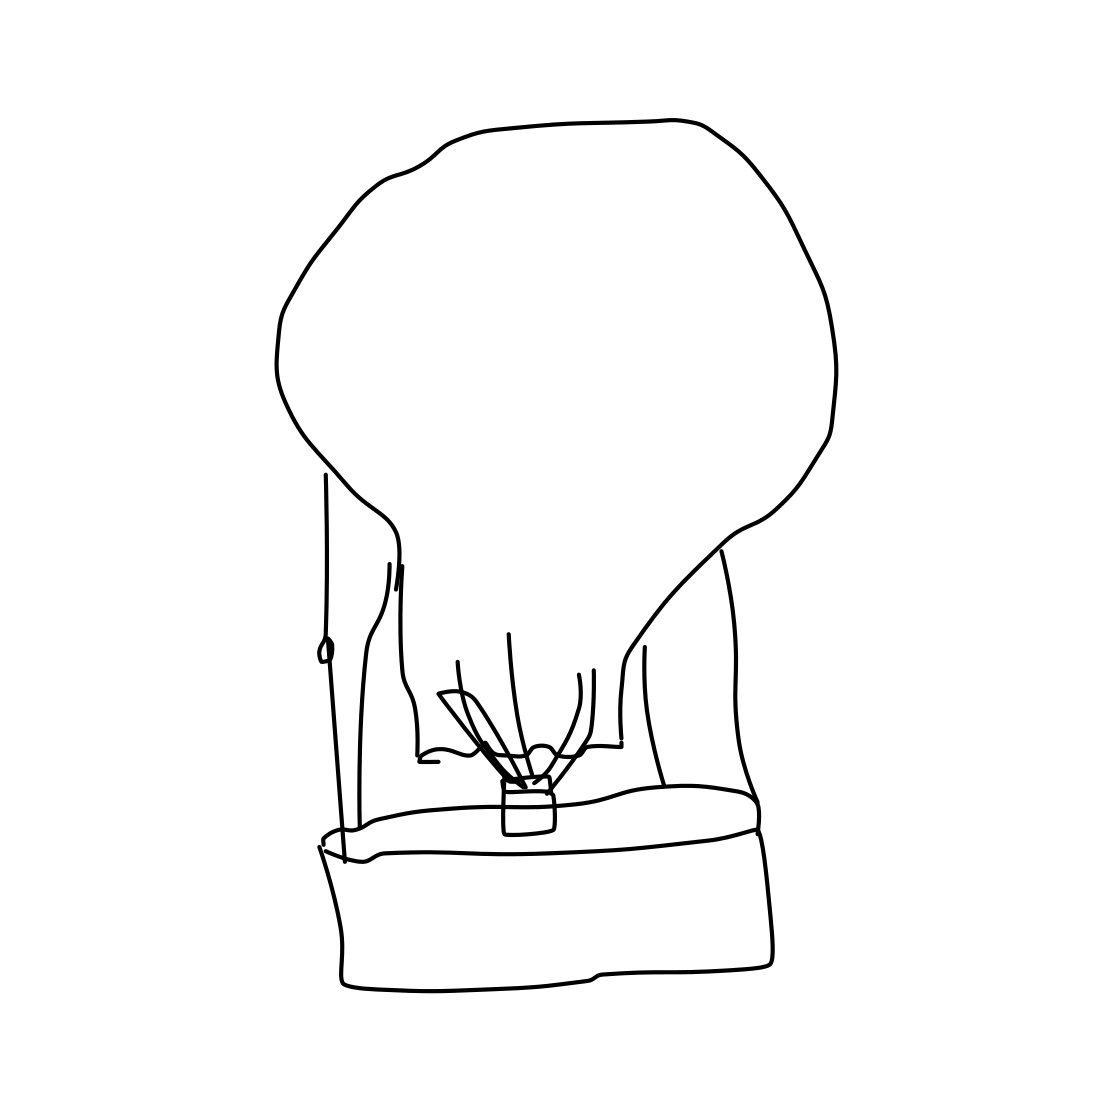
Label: hot air balloon